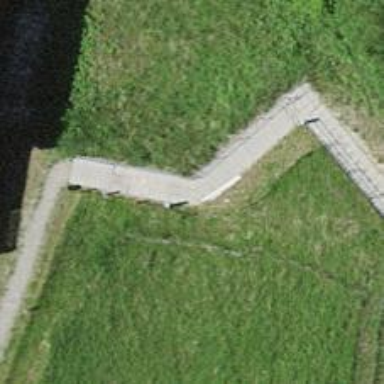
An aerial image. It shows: Set of steps made of paving stones.